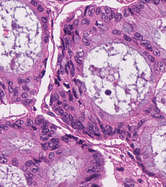
Tumor epithelial tissue: yes
Tumor-associated stroma tissue: no
Normal tissue: no